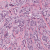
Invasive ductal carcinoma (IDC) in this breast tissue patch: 1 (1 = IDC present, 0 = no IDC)